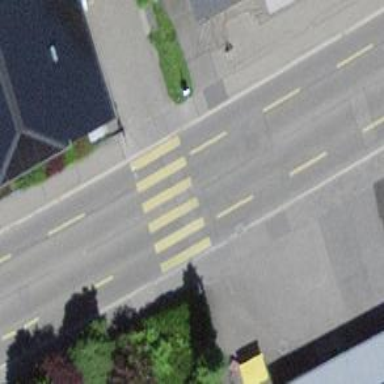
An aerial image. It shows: Residential road with asphalt surface. There are sidewalks on both sides and cycle lane on both sides as well.